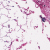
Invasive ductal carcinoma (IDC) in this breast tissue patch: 0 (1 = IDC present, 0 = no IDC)